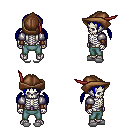
a pixel art fantasy rpg character, male body template, skeleton, steel arm armor, teal pants, blue twin-tailed hairstyle, leather cap, leather bracers, white slippers, four views (front, back, left, right), 2x2 character sprite sheet, small pixel art, hard edges, no anti-aliasing